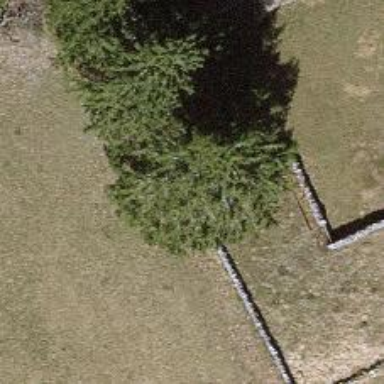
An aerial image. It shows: Wall is shown in the image.